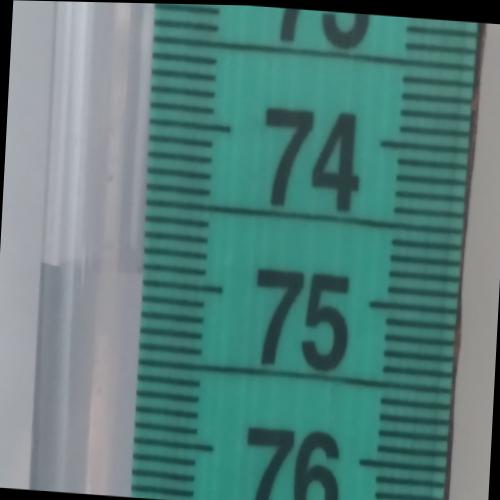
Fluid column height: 75.0 cm